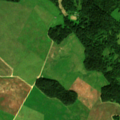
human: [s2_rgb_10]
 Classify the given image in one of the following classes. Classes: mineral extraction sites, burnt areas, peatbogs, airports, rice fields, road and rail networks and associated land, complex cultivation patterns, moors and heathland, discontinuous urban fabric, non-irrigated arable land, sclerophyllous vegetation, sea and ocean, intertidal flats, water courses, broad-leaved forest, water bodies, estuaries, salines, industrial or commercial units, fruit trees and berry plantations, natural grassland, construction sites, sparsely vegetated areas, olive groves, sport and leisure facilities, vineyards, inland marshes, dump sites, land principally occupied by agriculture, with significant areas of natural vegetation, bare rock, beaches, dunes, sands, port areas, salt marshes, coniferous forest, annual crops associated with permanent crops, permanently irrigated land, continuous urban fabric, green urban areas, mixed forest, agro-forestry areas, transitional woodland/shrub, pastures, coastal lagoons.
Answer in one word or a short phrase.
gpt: non-irrigated arable land, land principally occupied by agriculture, with significant areas of natural vegetation, mixed forest